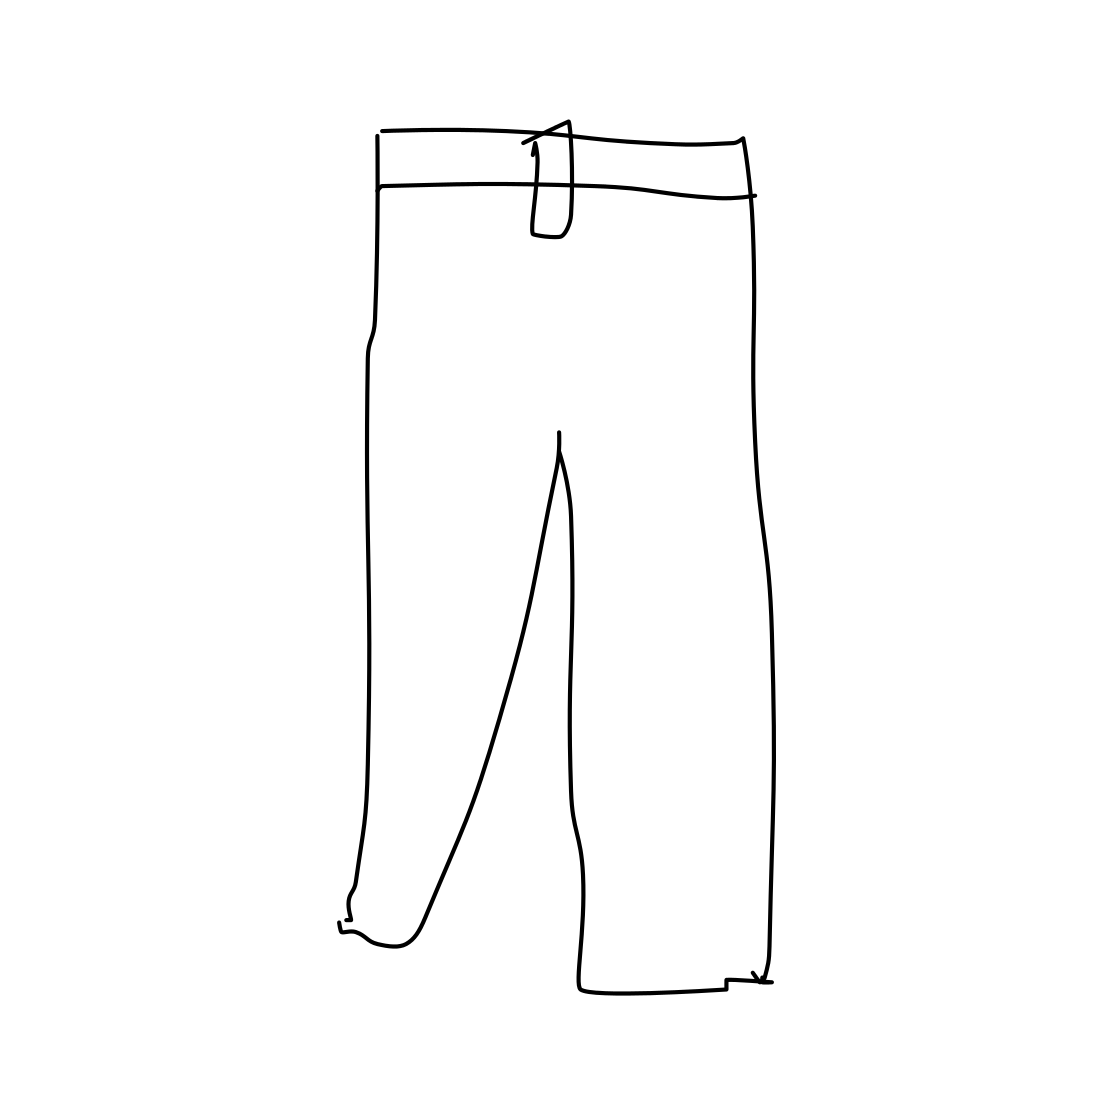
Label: trousers